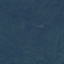
Land use / land cover class: Forest